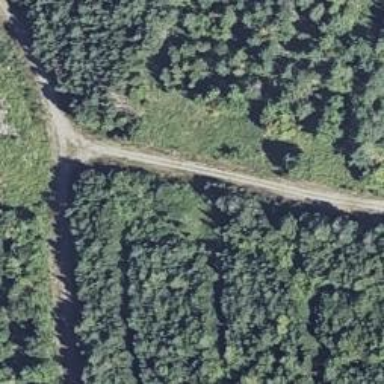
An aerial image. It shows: Track road with grade3 tracktype.